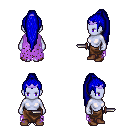
a pixel art fantasy rpg character, female body template, dark elf, purple skin, maroon tattered cape, robe skirt, blue extra-long topknot hairstyle, purple tiara, brown shoes, dagger, four views (front, back, left, right), 2x2 character sprite sheet, small pixel art, hard edges, no anti-aliasing